Field crop: maize
Growth stage: 2
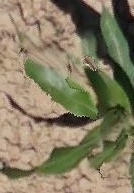
Species: maize